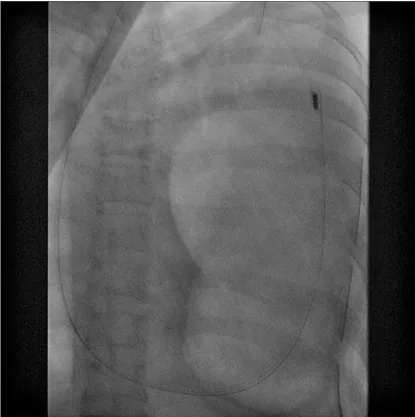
Fluoroscopy image revealing the tip of nasogastric tube in the left hemithorax.
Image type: radiology (x_ray)